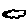
Label: cloud